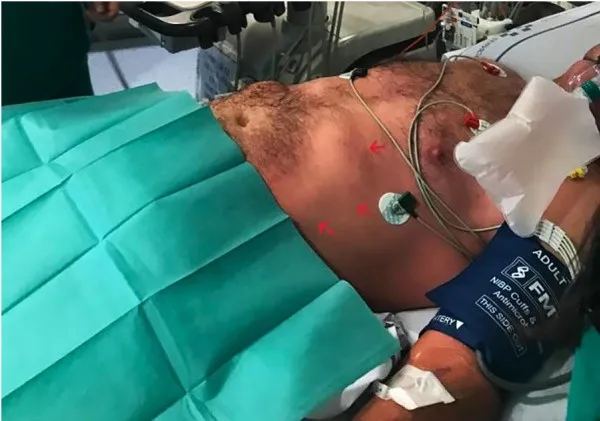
Erythematous and oedematous area around the subcutaneous pump.
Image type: medical_photograph (skin_photograph)